Field crop: tomato
Growth stage: 2
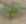
Species: solanum